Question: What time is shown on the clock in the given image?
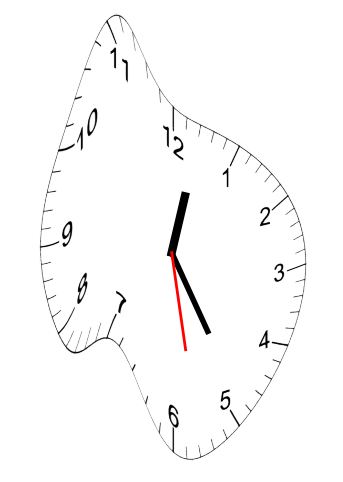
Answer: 12:24:28